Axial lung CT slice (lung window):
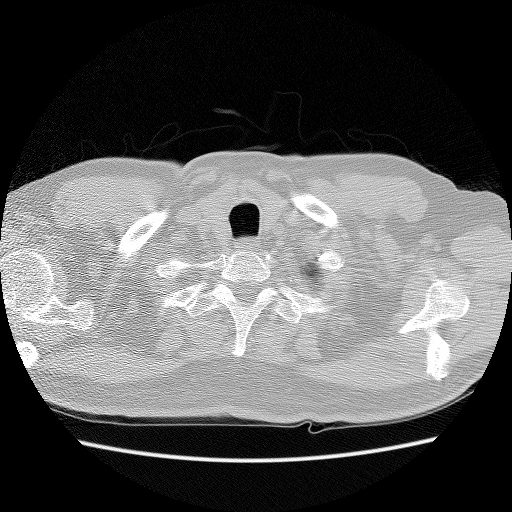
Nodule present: no